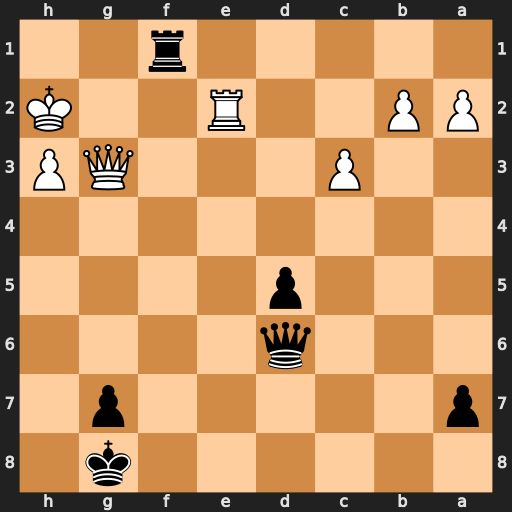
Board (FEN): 6k1/p5p1/3q4/3p4/8/2P3QP/PP2R2K/5r2
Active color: b
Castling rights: -
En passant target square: -
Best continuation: Rh1+ Kg2 Rg1+ Kxg1 Qxg3+